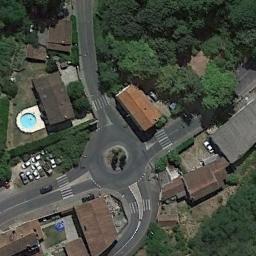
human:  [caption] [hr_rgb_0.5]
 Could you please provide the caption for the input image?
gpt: The roundabout is next to buildings and trees .

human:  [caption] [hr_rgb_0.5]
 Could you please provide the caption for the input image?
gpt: There are many trees  and buildings around the roundabout .

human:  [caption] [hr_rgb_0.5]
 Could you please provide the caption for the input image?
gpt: The roundabout with four exits and entrances is in the residential area .

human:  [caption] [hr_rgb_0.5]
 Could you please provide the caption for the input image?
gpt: There are several vehicles on the road at the crossroads, Some buildings with swimming pools and some trees and some lawns around the roundabout .

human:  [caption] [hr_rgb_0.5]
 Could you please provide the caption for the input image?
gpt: There are some buildings and green trees beside the roundabout .